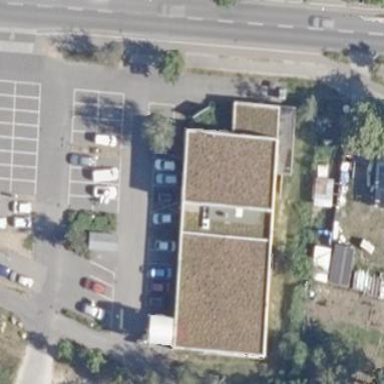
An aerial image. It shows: Supermarket building.